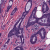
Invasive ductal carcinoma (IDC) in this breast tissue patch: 1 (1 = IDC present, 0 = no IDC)